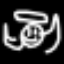
Label: angel